Milling tool wear sample.
Tool blade image: 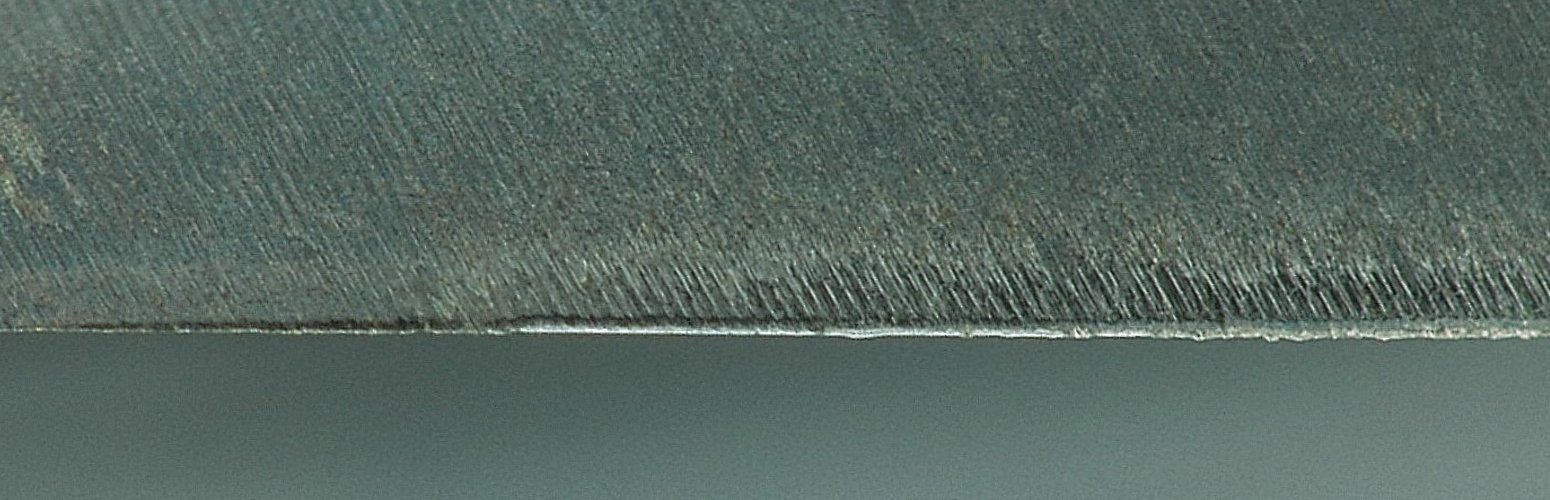
Chip image: 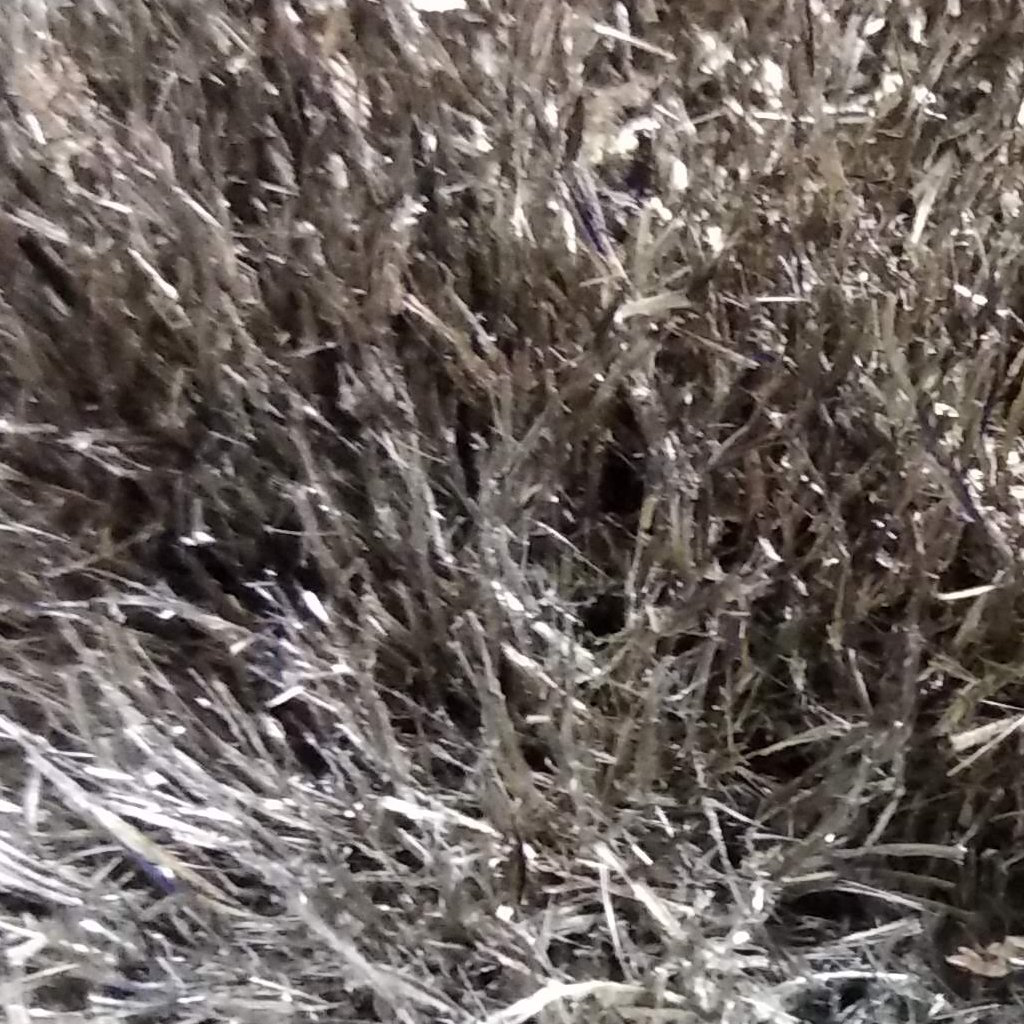
Workpiece image: 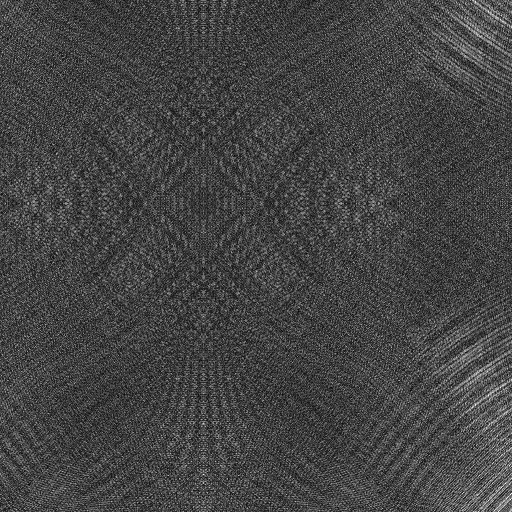
Tool wear state: sharp
Gaps: 5.74
Flank wear: 38.18
Overhang: 8.13
Force-signal Mel-spectrograms (X, Y, Z axes): 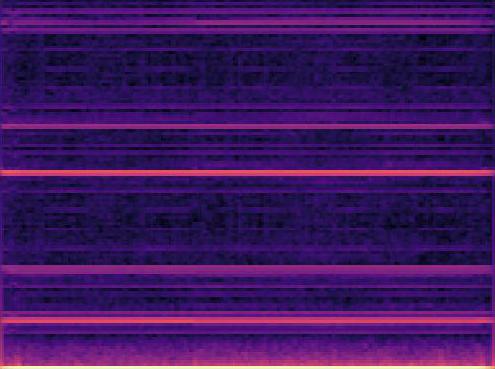 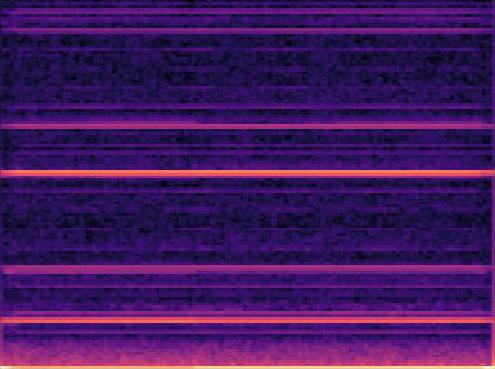 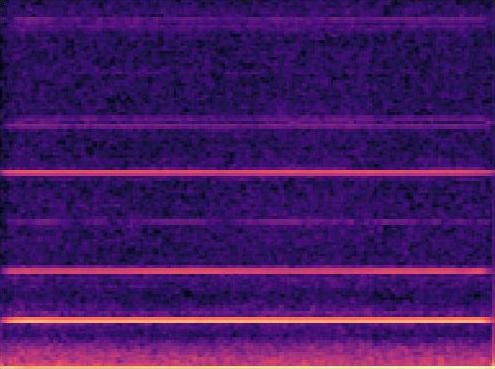
Force-signal scalograms (X, Y, Z axes): 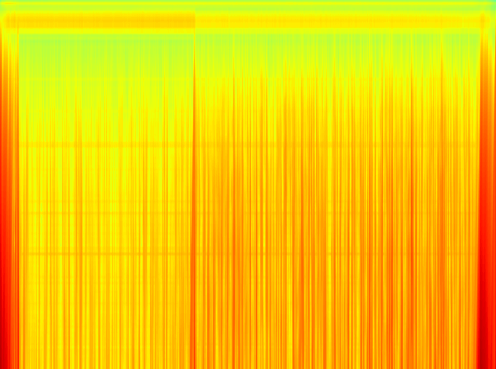 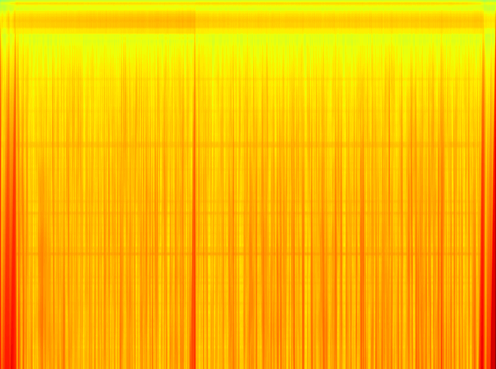 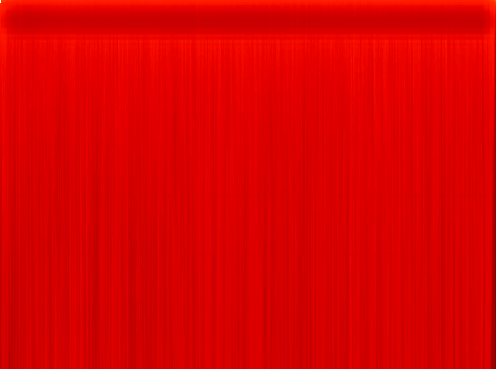
Force phase: initial_break_in_wear